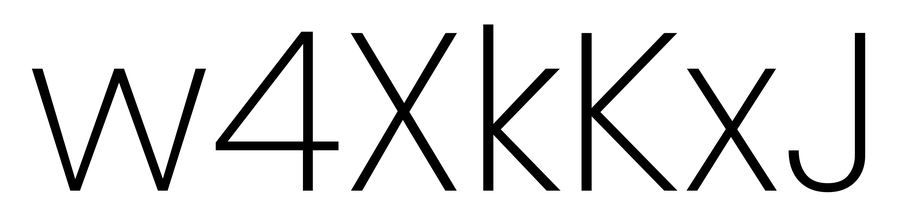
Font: Poppins-ExtraLight